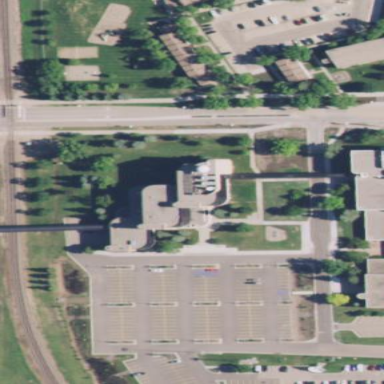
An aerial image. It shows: University building.